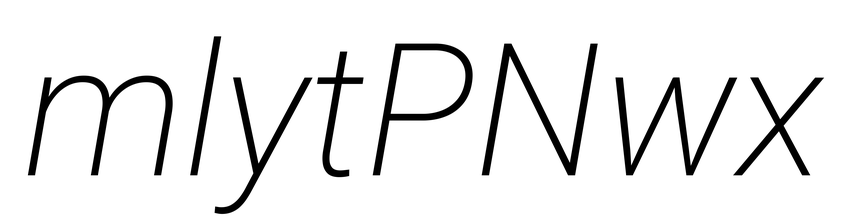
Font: Roboto-Italic_ExtraLight_Italic